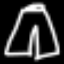
Label: pants